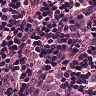
Metastatic tissue present: yes